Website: macys
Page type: billing-address
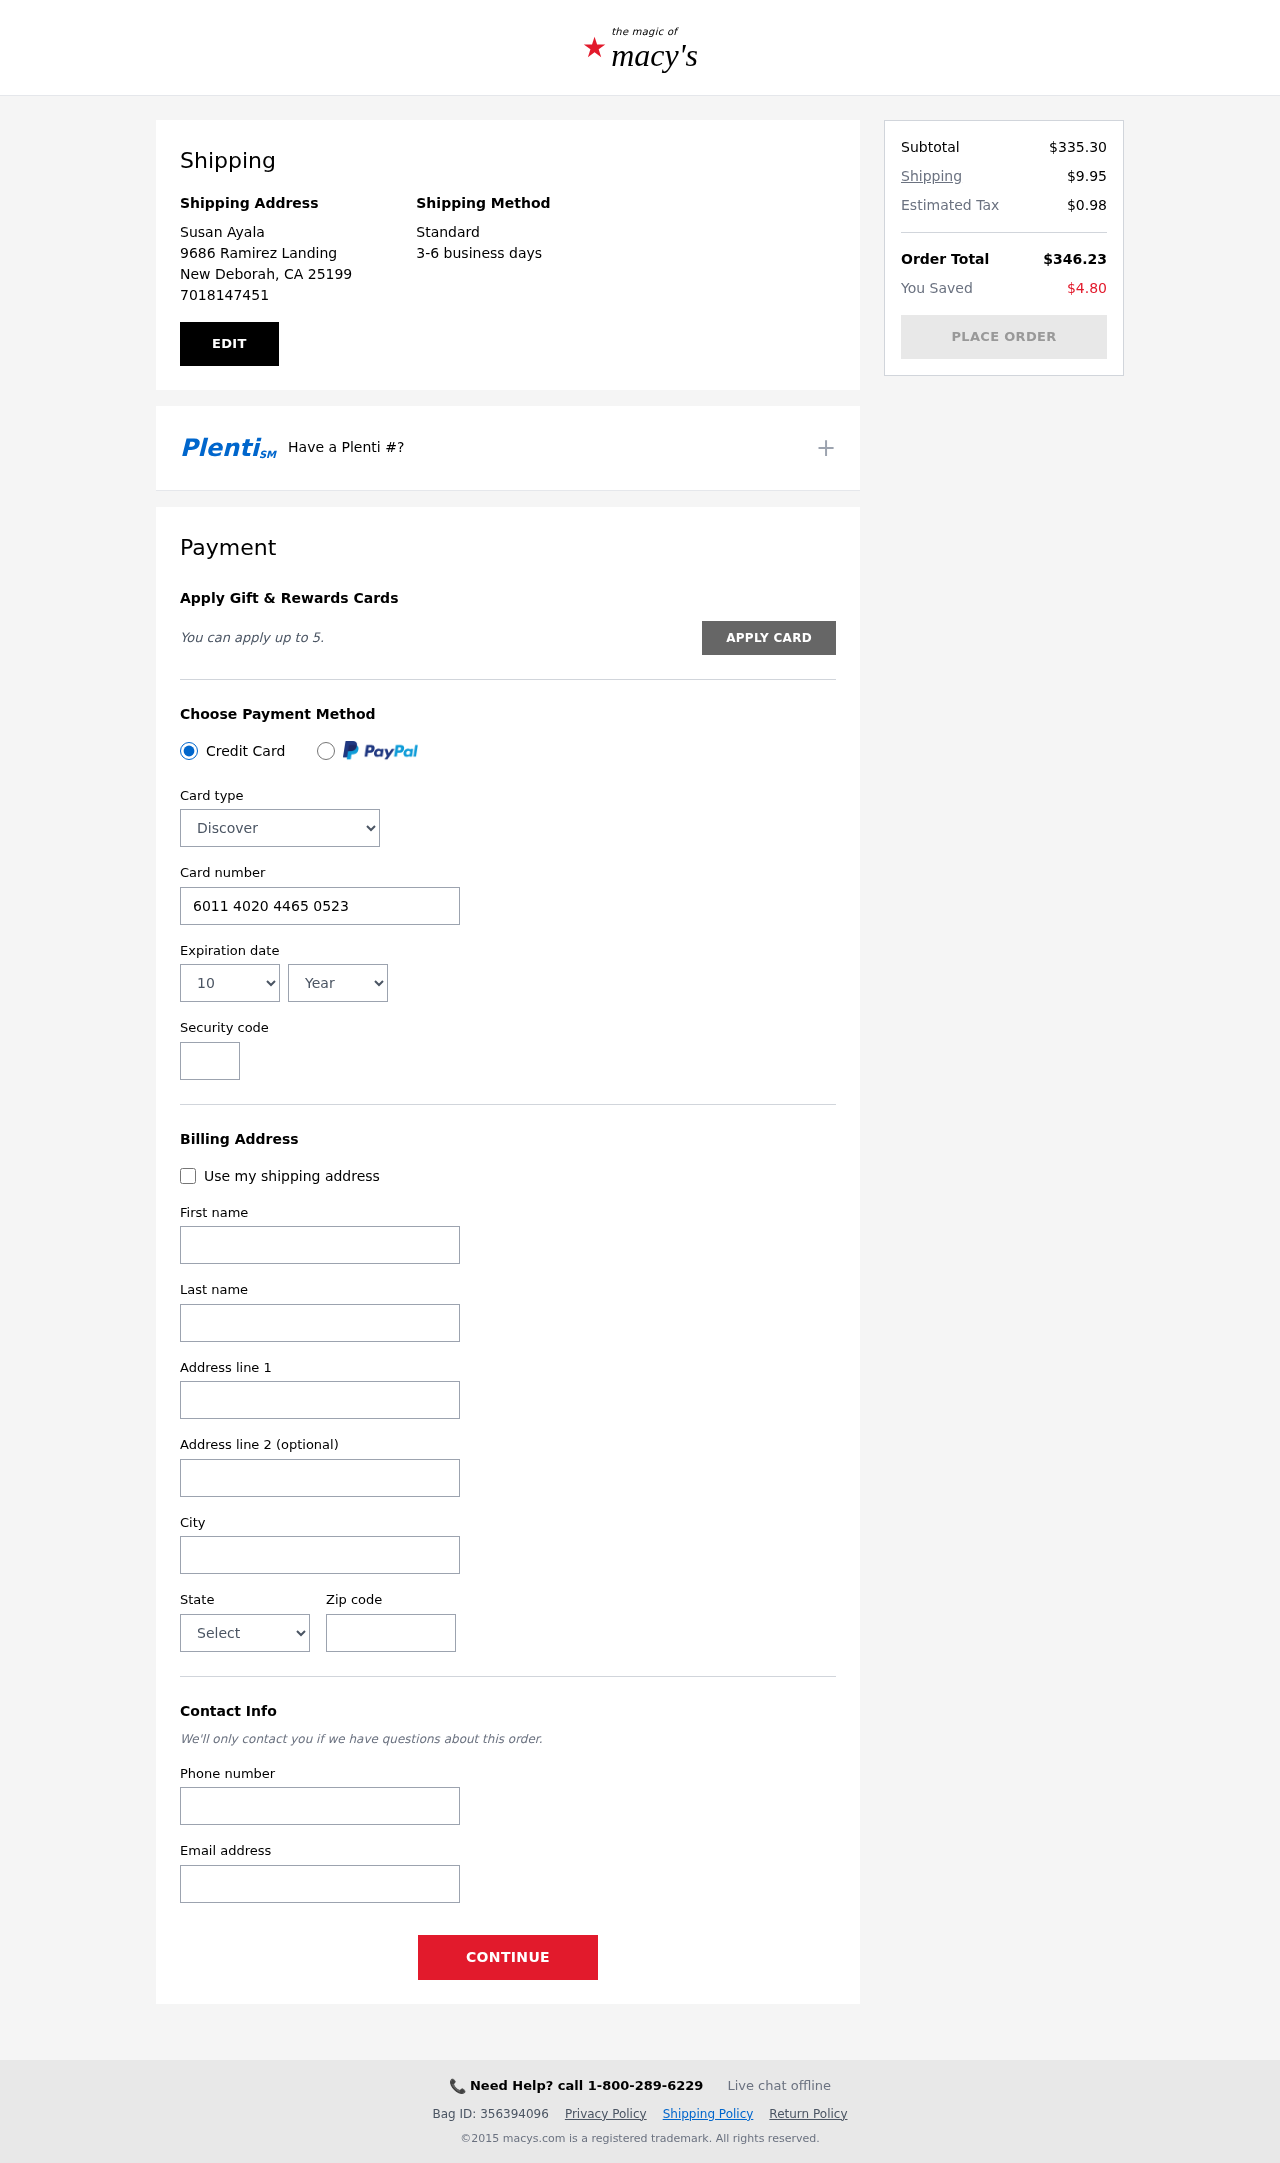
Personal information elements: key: PII_CARD_CVV
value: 770
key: PII_CARD_EXPIRY_MONTH
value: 10
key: PII_CARD_EXPIRY_YEAR
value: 27
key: PII_CARD_NUMBER
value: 6011 4020 4465 0523
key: PII_CARD_TYPE
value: Discover
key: PII_CITY
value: New Deborah
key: PII_CITY_STATE_ZIP
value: New Deborah, CA 25199
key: PII_EMAIL
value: sayala@yahoo.com
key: PII_FIRSTNAME
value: Susan
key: PII_FULLNAME
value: Susan Ayala
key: PII_LASTNAME
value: Ayala
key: PII_PHONE
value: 7018147451
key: PII_POSTCODE
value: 25199
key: PII_STATE
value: California
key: PII_STREET
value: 9686 Ramirez Landing
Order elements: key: ORDER_SUBTOTAL
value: $335.30
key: ORDER_SHIPPING_COST
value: $9.95
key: ORDER_TAX
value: $0.98
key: ORDER_TOTAL
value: $346.23
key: ORDER_SAVINGS
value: $4.80